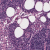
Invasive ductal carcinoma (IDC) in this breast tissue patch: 0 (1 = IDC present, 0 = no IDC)